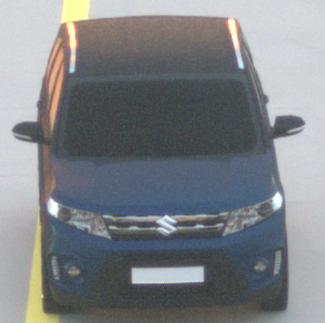
Make: Suzuki
Model: Vitara 1.6
Detailed model: Vitara (LY)
Model produced from: 2015/04
Model produced until: 2018/08
Doors: 5
Color: blue
Road condition: dry road
Daytime: sunrise or sunset
Contrast: medium contrast